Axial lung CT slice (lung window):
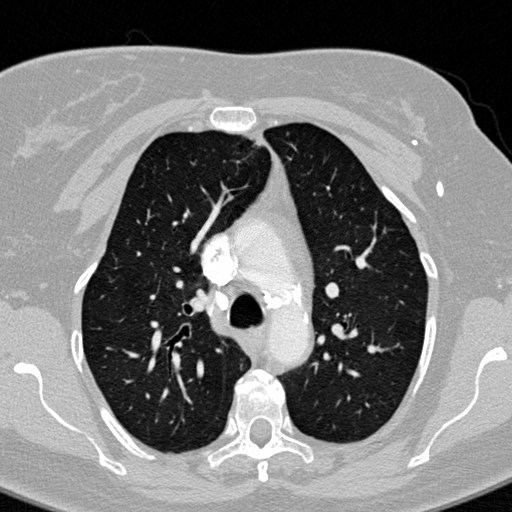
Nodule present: no